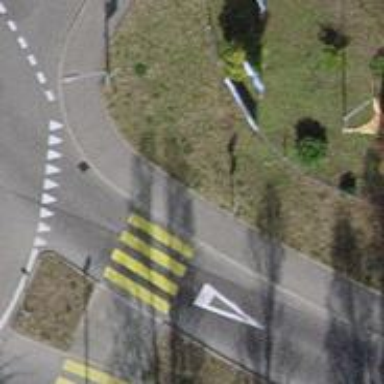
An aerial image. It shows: Kerb barrier.